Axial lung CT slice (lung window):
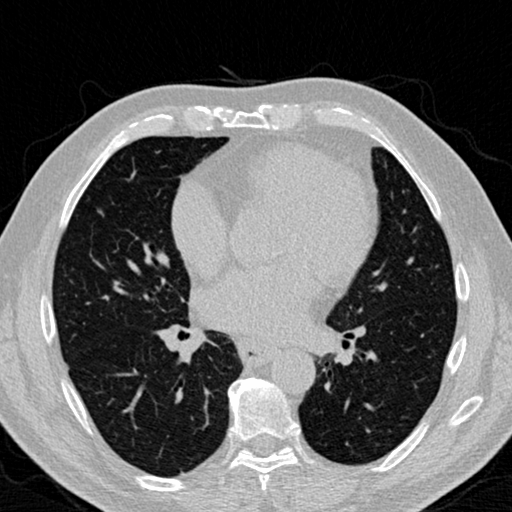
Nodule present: no